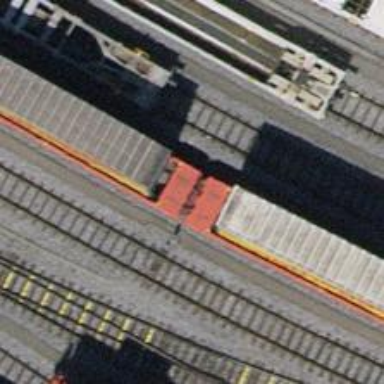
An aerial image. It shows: Single-track railway yard.